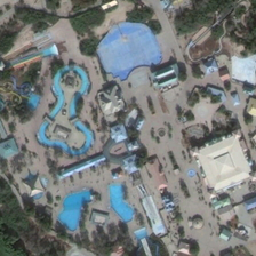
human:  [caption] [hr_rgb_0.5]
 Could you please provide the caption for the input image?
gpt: the park includes recreation facilities and an annular swimming pool .

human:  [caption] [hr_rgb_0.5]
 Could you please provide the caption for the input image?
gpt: this playground park is bustling surrounded by trees .

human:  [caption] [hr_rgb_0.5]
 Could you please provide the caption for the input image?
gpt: a lake and buildings are in this theme park close to river .

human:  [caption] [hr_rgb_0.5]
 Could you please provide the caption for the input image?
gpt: Here you can see amusement park in some pools.

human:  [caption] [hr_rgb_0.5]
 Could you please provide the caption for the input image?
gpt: Here we can see an amusement park with a swimming pool.